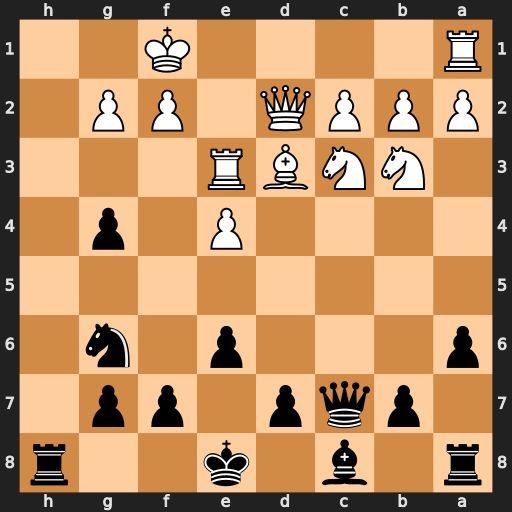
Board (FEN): r1b1k2r/1pqp1pp1/p3p1n1/8/4P1p1/1NNBR3/PPPQ1PP1/R4K2
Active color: b
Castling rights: kq
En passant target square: -
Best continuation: Rh1+ Ke2 Nf4#